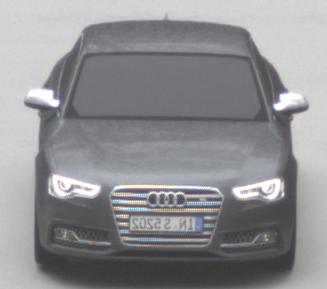
Make: Audi
Model: S5
Detailed model: F5
Model produced from: 2016
Model produced until: 2019
Doors: 2
Color: gray
Road condition: dry road
Daytime: morning or afternoon
Contrast: low contrast